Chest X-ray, PA view. Patient: 35 years old, sex F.
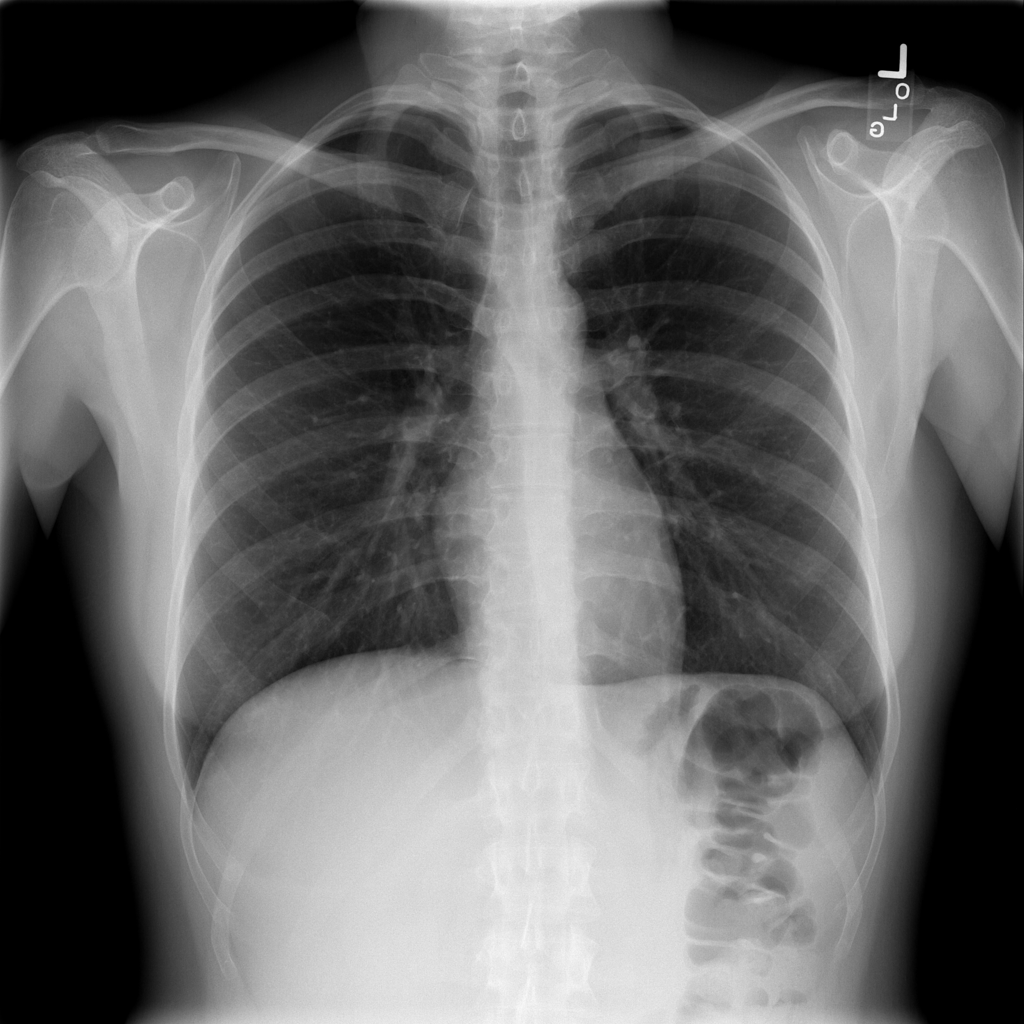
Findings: No Finding